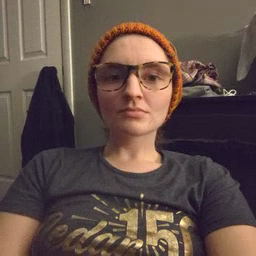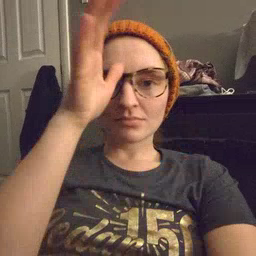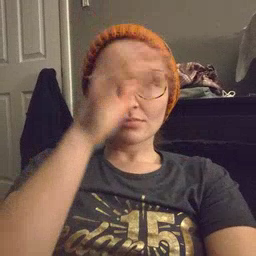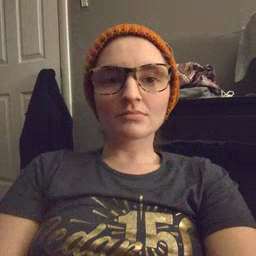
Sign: dad